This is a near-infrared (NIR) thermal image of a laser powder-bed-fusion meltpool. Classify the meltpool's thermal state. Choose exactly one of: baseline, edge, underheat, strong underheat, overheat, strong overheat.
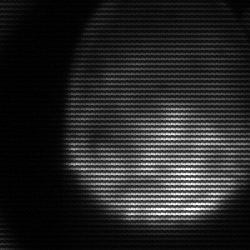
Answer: edge